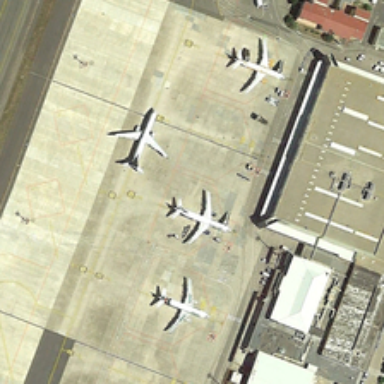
Four planes are near several buildings in an airport .